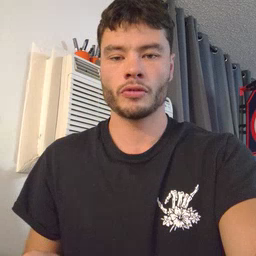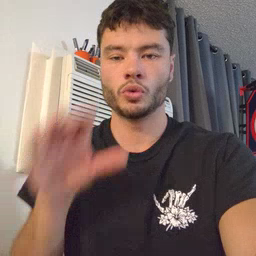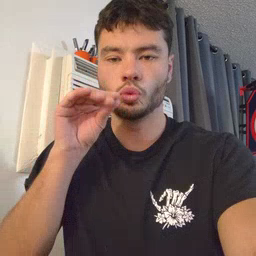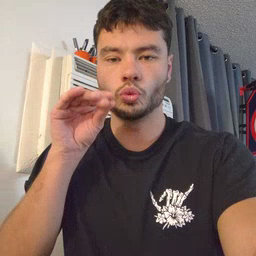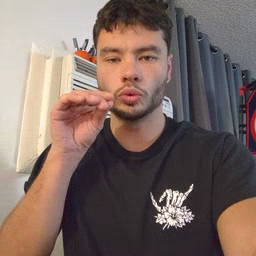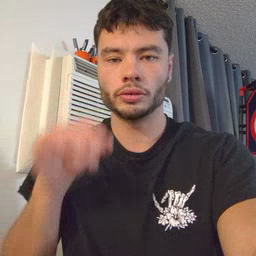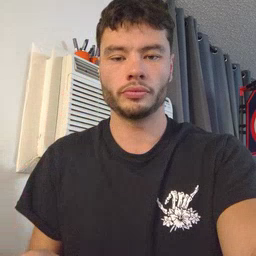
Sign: goose